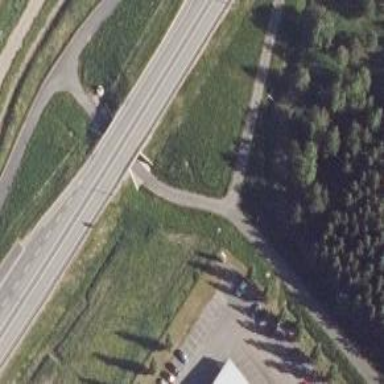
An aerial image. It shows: Asphalt cycleway.